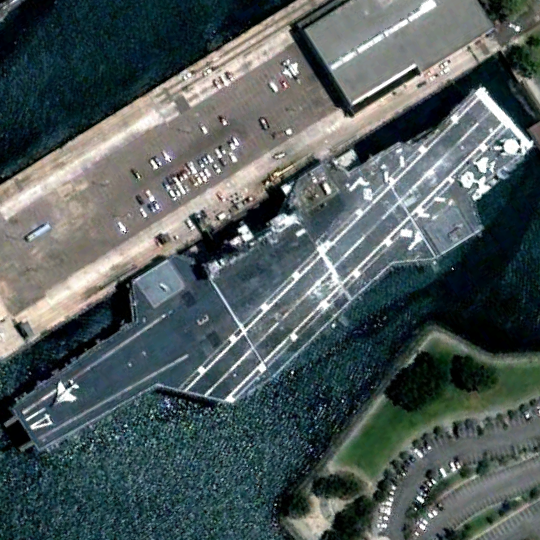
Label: aircraft_carrier